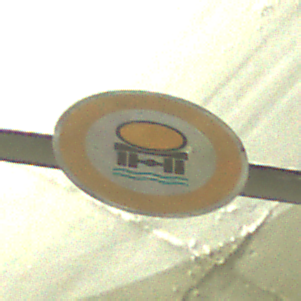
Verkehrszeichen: VerbotFahrzeugeWassergefaehrdenderLadung
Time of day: NotSpecified
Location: Indoor (Special)
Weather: NotSpecified
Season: NotSpecified
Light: Artificial